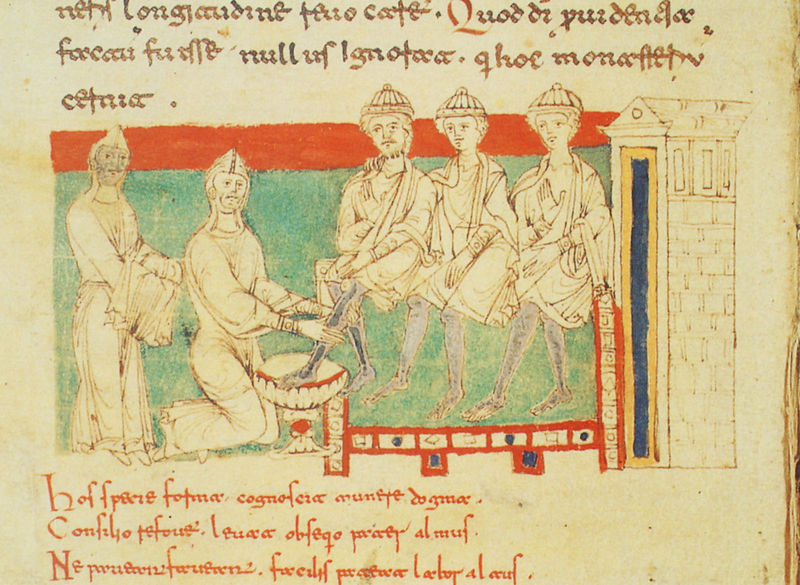
Titel: Chronicon Vulturnense
Institution: Vatikan, Biblioteca Apostolica Vaticana
Schlagwörter: blau, fuß, mann, wasser, weiß, gelb, grün, sitzen, wäsche, hut, männer, gebäude, rot, bild, beine, bein, füße, schrift, bank, könig, handtuch, tor, waschen, buch, holzstich, stich, seite, text, helm, salbung, römer, mittelalter, mönche, heilige, waschung, latein, buchmalerei, fusswaschung, mönchw, füßewaschen